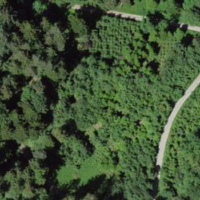
EUNIS habitat code: 25
Species observed at this site:
Ajuga reptans